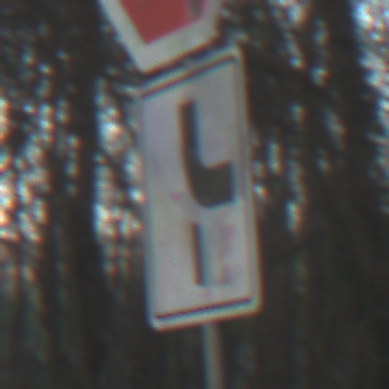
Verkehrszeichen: VerlaufVorfahrtsstrasse10
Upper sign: Stop
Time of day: SunriseSunset
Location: Outdoor (Nature)
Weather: Clear
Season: Winter
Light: Natural